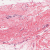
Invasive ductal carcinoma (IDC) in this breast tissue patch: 1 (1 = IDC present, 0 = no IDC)